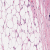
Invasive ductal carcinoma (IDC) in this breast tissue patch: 1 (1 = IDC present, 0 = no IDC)